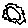
Label: sun